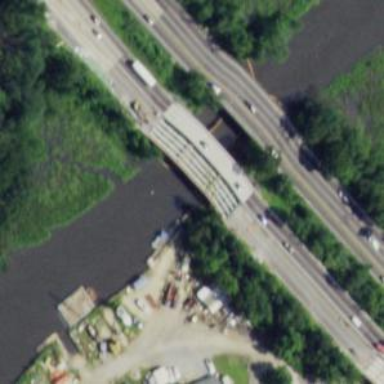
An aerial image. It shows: Urban freeway expressway bridge.